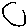
Label: circle